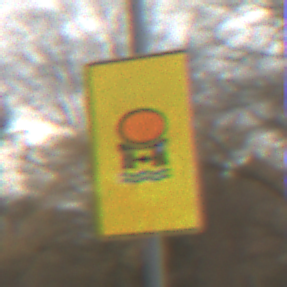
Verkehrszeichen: FahrzeugeMitWassergefaehrdenderLadungOhnePfeilsymbol
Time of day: Midday
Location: Outdoor (Nature)
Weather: Overcast
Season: NotSpecified
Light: Natural